Field crop: maize
Growth stage: 2
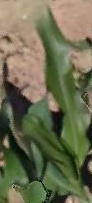
Species: maize